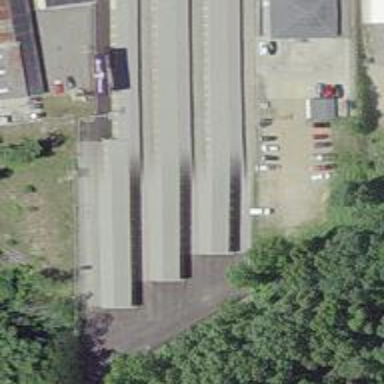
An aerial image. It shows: Row of garages enclosed by fence.